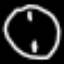
Label: clock